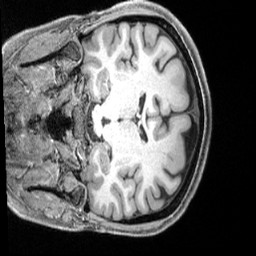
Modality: T1w
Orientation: coronal
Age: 35
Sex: female
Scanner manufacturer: siemens
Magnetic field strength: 3 T
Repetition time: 2.4 s
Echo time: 0.00228 s